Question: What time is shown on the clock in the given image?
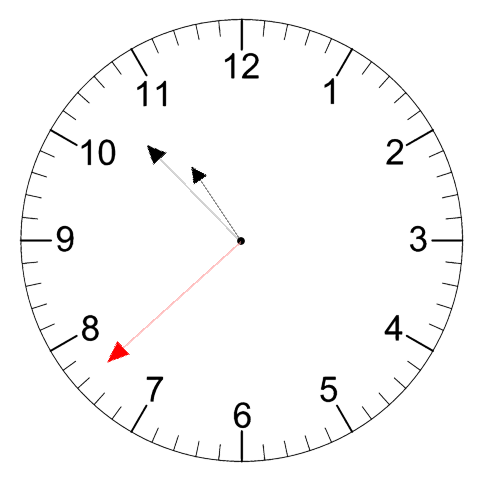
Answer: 10:52:38